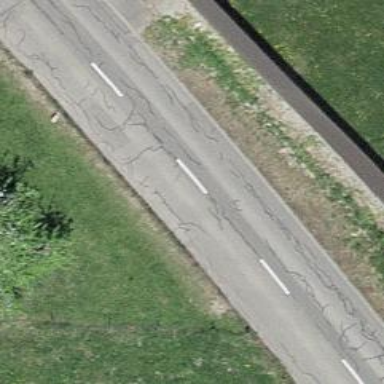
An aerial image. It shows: Traffic calming feature called choker.